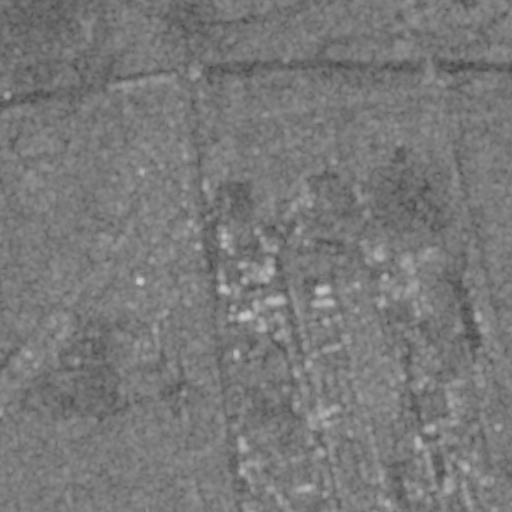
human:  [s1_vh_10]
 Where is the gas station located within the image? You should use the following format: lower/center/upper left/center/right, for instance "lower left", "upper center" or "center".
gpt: The gas station is located in the center of the image.
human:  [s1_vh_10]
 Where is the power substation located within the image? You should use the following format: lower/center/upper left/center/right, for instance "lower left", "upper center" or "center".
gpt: The power substation is located in the center of the image.
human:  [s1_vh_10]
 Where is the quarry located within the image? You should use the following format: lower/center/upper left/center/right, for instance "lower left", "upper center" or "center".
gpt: The quarry is located in the center right of the image.
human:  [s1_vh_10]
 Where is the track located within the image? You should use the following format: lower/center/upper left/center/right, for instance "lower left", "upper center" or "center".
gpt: There is no track in the image.

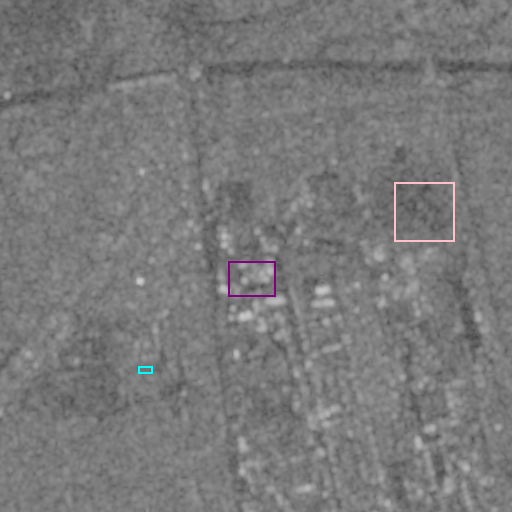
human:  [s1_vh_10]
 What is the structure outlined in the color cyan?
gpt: The structure outlined in cyan is a park.
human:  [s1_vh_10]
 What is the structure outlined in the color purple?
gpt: The structure outlined in purple is a parking lot.
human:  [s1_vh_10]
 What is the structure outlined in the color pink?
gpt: The structure outlined in pink is a quarry.
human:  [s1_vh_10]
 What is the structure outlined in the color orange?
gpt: There is no orange outline.